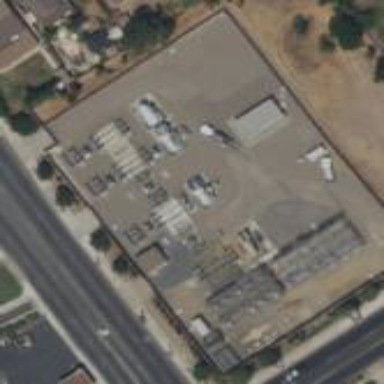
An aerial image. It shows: Power substation.